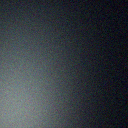
Screen state: off